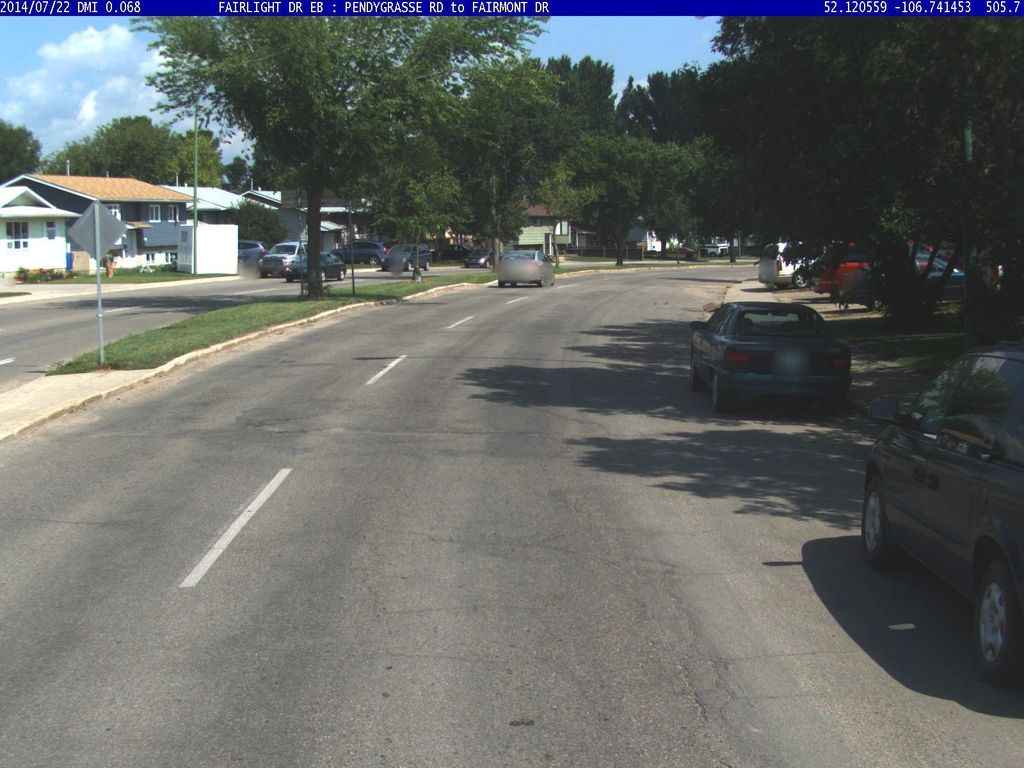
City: saskatoon